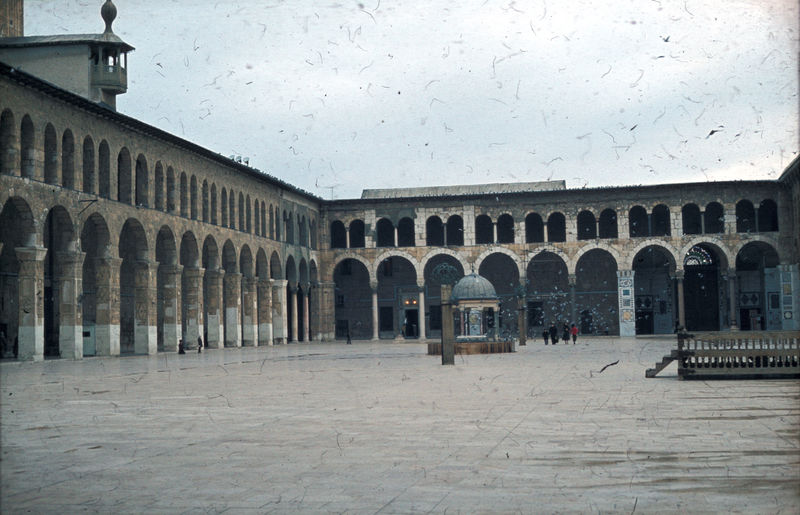
Titel: Große Moschee (Omaijadenmoschee), Innenhof (Syrien)
Standort: Damaskus
Institution: Große Moschee
Schlagwörter: blau, himmel, mann, weiß, wolken, frauen, menschen, stadt, braun, fenster, frankreich, frau, grau, holz, lichter, marmor, männer, paris, pfeiler, säule, säulen, anlage, dach, gebäude, schloss, leute, alt, architektur, mensch, stein, steine, taube, kalt, vögel, boden, familie, personen, bühne, kontrast, brunnen, fliegen, turm, skulptur, balkon, ansicht, bogen, italien, pflaster, venedig, fläche, mauer, ziegel, hof, platz, besucher, pilaster, rundbogen, kuppel, möwen, treppe, treppen, geländer, stufe, stufen, podest, tor, galerie, foto, fotografie, photographie, bögen, eingang, erker, gang, arkade, innenhof, kloster, moschee, palazzo, stockwerk, torbogen, tauben, fliesen, kacheln, arkaden, kapitelle, kapitell, tribühne, photo, rundbögen, florenz, etagen, platten, zentrum, tempel, pavillon, museum, pavillion, objekt, doppelt, steinplatten, dachrinne, holztreppe, gallerie, säulengang, körnung, bauwerk, kreuzgang, doppelbogen, arkadengang, gänge, rundgang, stele, biforium, doppelfenster, piazza, doppelbögen, linse, aussichtsturm, kaskade, venezianisch, stufeb, flusen, kunstwerk, lichtkuppel, störungen, fussel, schlosshof, staubig, zeigelsteine, hoff, place, marmo, fusseln, fusselig, rundbogedn, laubgang, plattiert